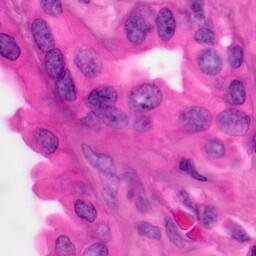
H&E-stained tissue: Pancreatic